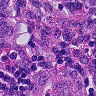
Metastatic tissue present: yes